【题型】选择题　【知识点】解析几何　【难度】easy
如图，圆$C$分别与$x$轴正半轴，$y$轴正半轴相切于点$A,B$，过劣弧$AB$上一点$T$作圆$C$的切线，分别交$x$轴正半轴，$y$轴正半轴于点$M,N$，若点$Q(2,1)$是切线上一点，则$\triangle MON$周长的最小值为\underline{\hspace{6em}}

\vspace{1em}
A. 10 \hspace{4em} B. 8 \hspace{4em} C. $4\sqrt{5}$ \hspace{4em} D. 12\vspace{0.8em}
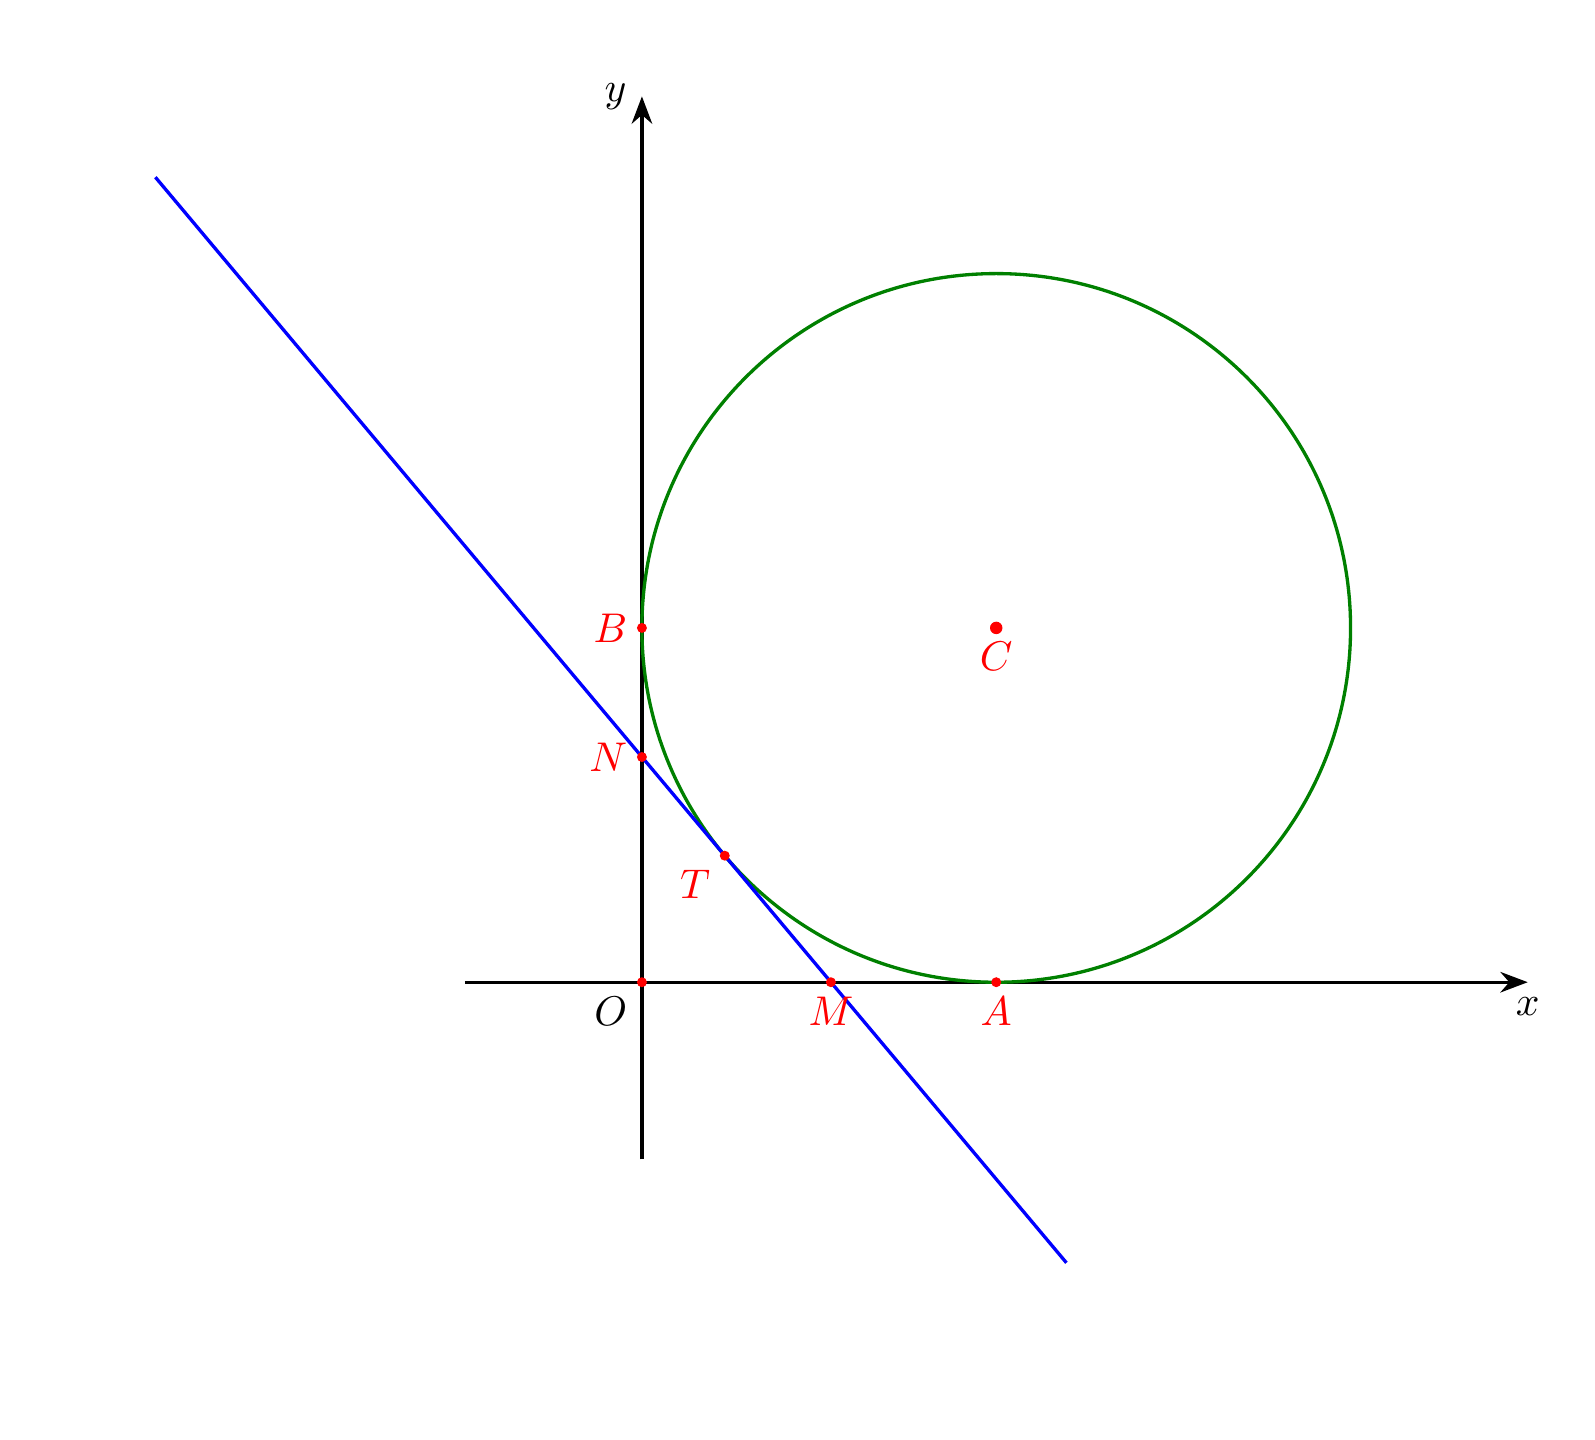
【解答】
\textbf{【答案】} A

\vspace{0.8em}
\textbf{【解析】}

\vspace{0.8em}
\textbf{【详解】} 由题意，可设切线的斜率为$k$（$k$必存在），圆$C$的半径为$r$，则切线的方程为$kx-y+1-2k=0(0\leq x\leq r)$，且$\dfrac{|kr-r+1-2k|}{\sqrt{1+k^2}}=r$，$y-1=k(x-2)$，则点$M,N$的坐标分别为$\left(\dfrac{2k-1}{k},0\right)$，$(0,1-2k)$，且
\[
\begin{cases}
\dfrac{2k-1}{k}>0,\\
1-2k>0,
\end{cases}
\]
即$k<0$，所以$C_{\triangle MON}=$